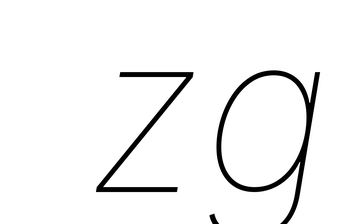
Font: Inter-Italic_Thin_Italic